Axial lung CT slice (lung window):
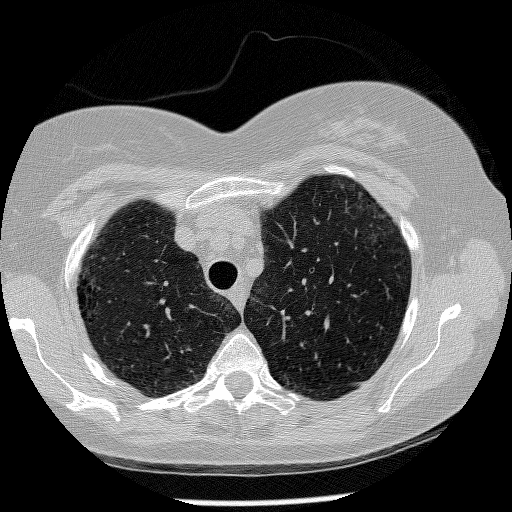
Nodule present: no